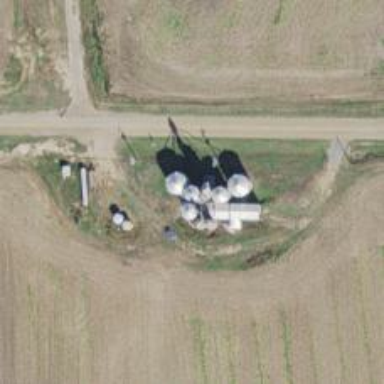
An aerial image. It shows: Silo.